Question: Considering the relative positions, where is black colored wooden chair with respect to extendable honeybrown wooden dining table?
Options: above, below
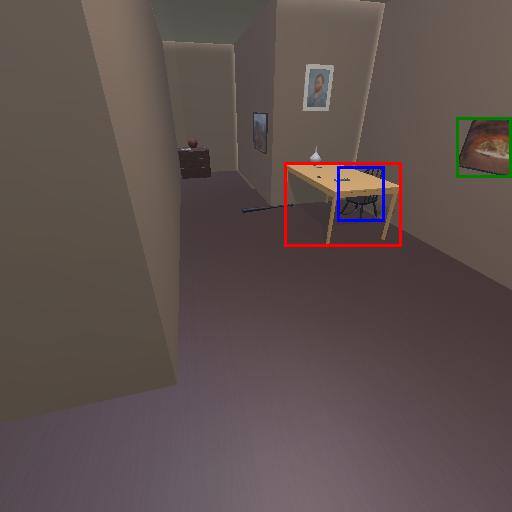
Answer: above